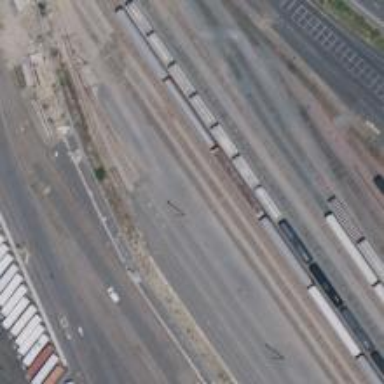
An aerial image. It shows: Railway yard in service.